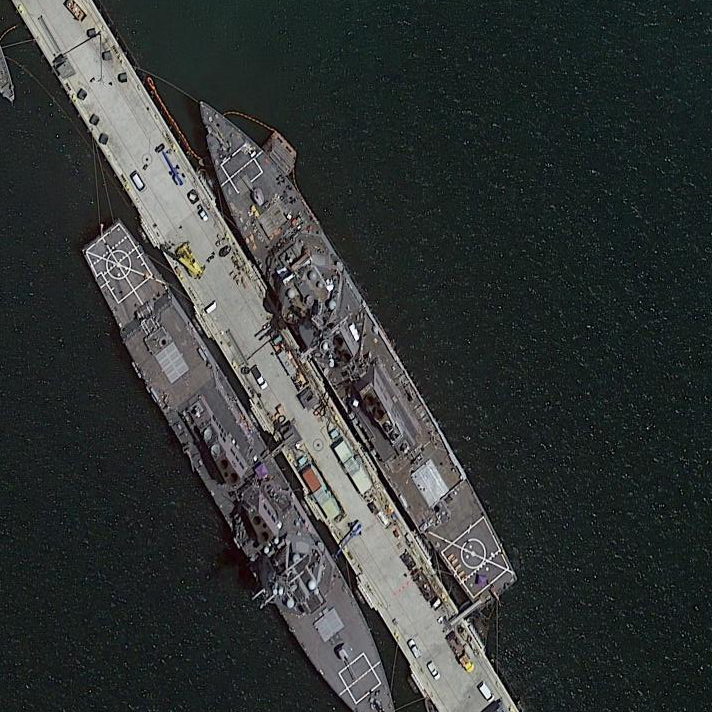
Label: destroyer